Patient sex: M
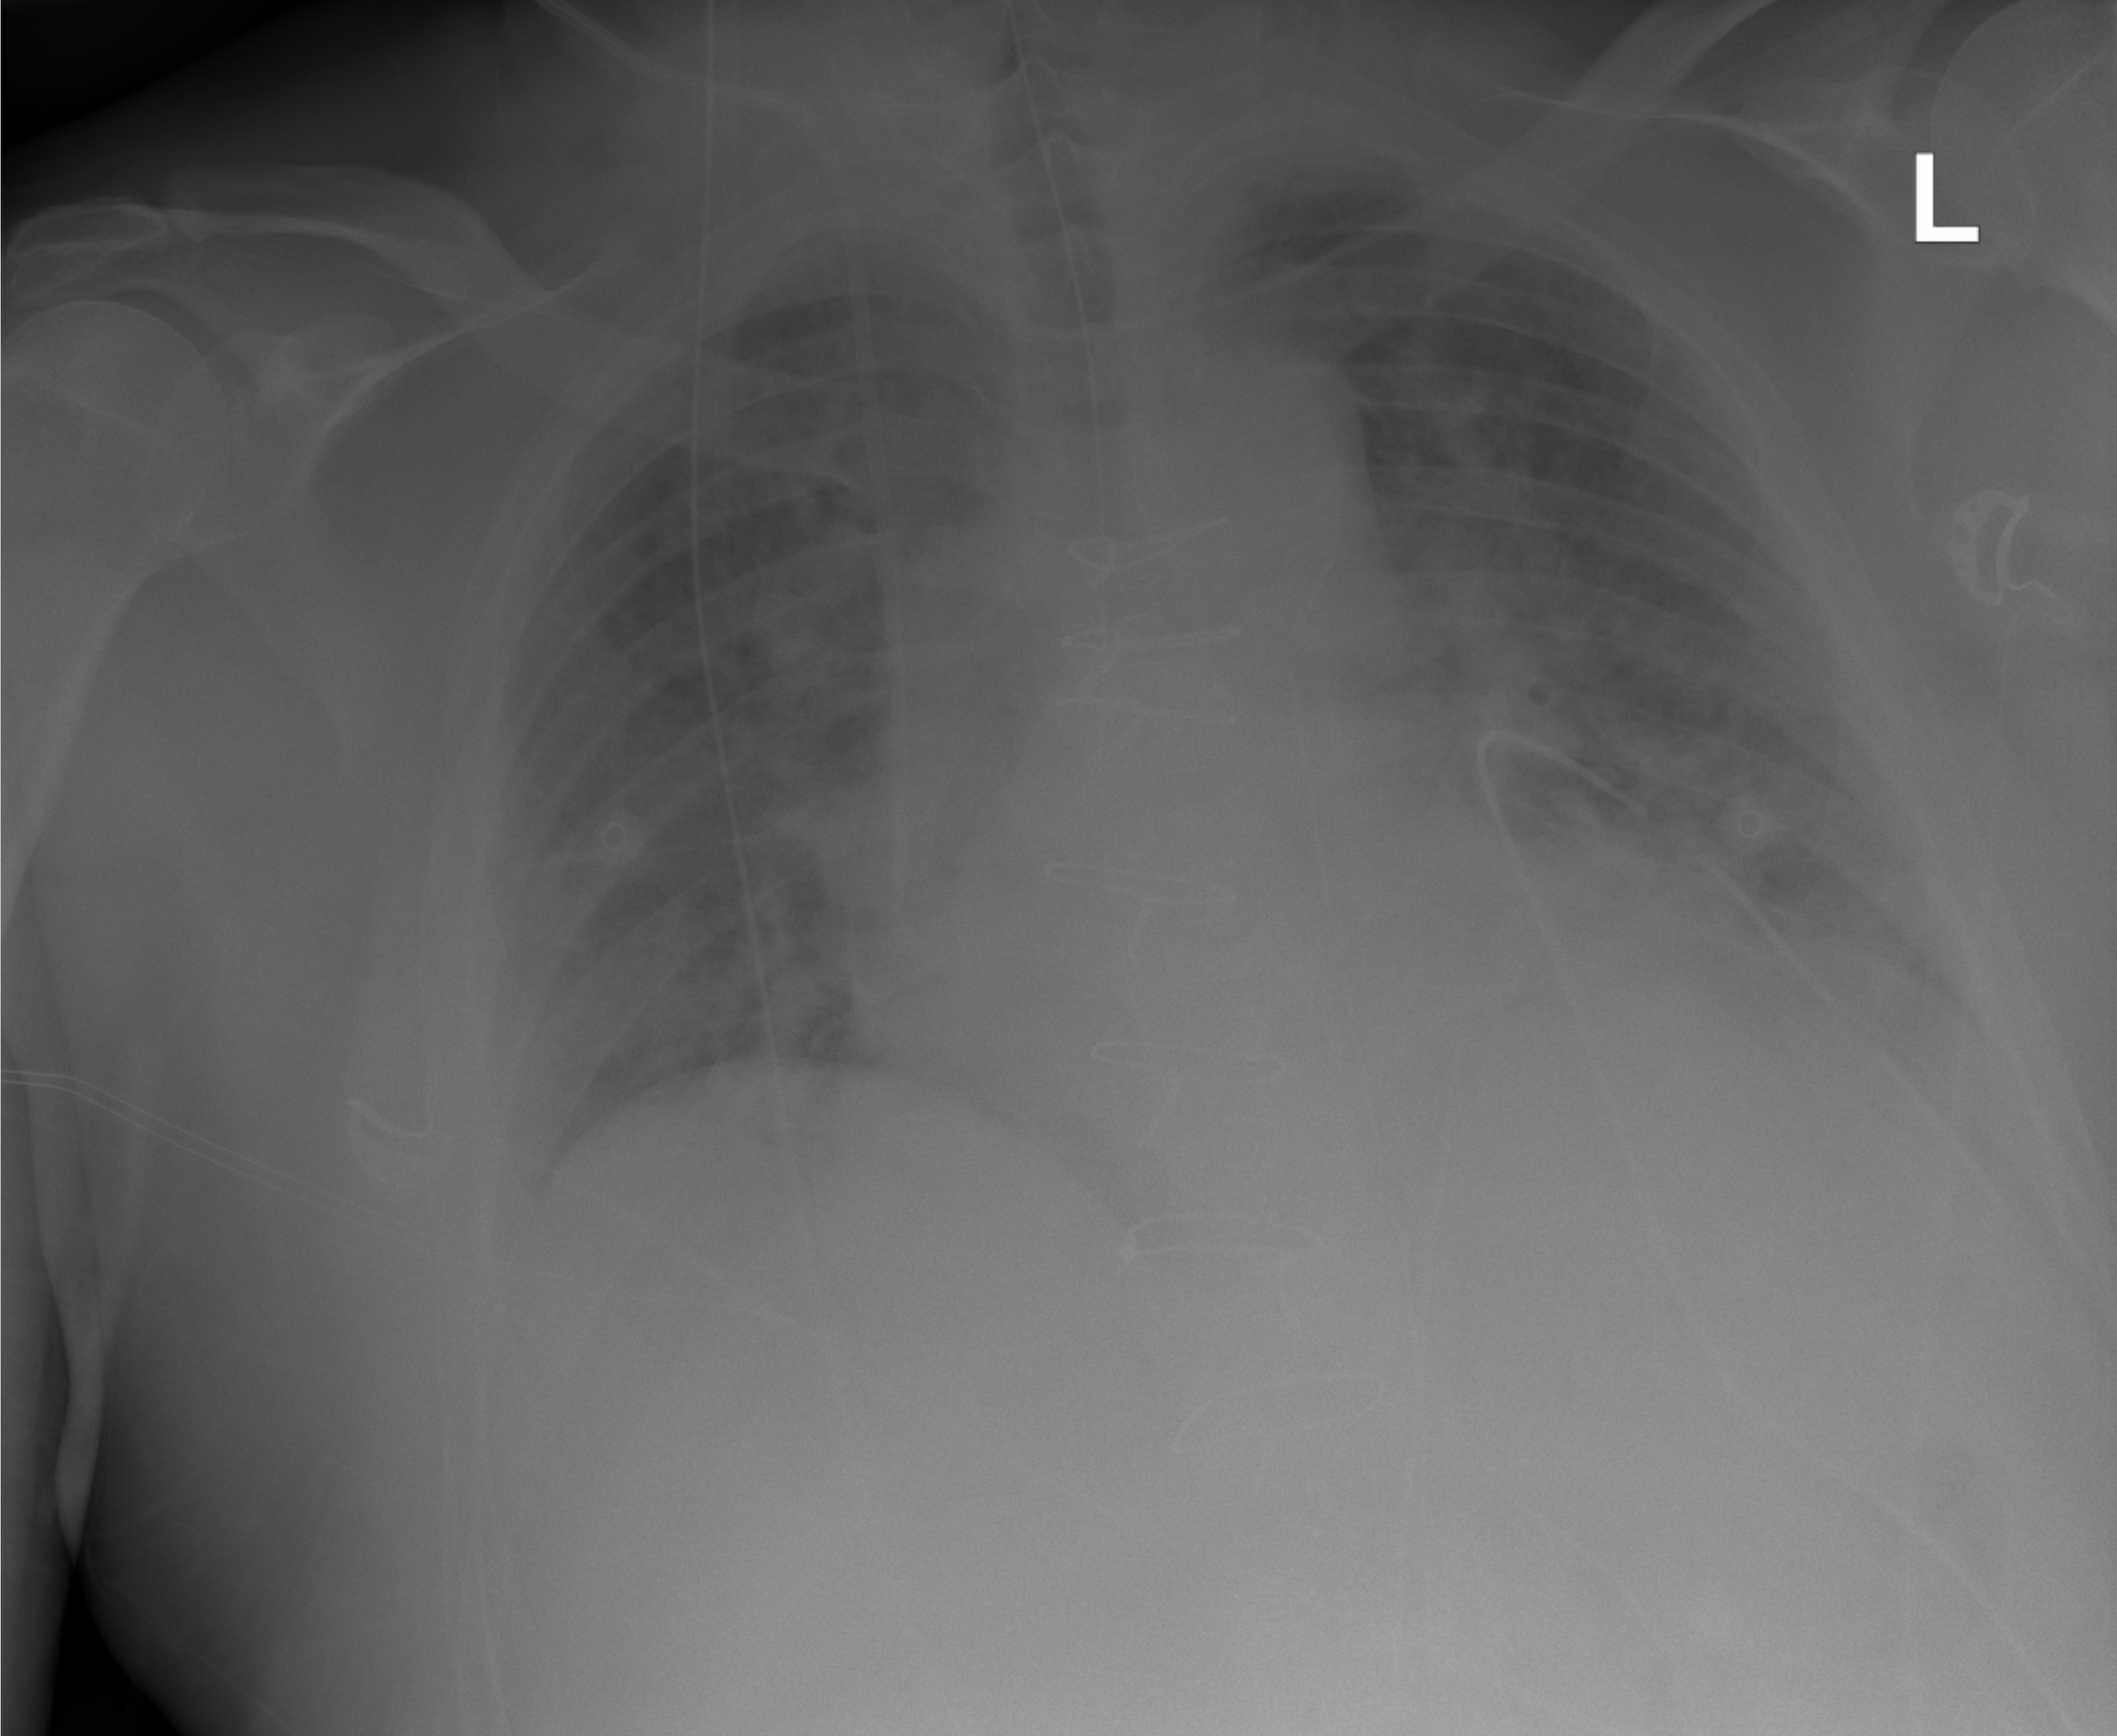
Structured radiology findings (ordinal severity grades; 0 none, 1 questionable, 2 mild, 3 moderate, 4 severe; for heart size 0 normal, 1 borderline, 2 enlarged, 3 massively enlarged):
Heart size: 0
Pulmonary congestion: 2
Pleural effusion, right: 2
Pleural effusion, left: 2
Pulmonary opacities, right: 0
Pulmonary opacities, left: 0
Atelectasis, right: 0
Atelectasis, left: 0